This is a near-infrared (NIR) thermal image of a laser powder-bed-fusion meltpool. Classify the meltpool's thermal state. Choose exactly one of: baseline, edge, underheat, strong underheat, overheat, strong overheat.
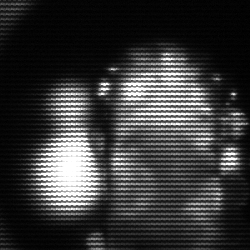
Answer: strong underheat